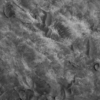
Label: not_dusty